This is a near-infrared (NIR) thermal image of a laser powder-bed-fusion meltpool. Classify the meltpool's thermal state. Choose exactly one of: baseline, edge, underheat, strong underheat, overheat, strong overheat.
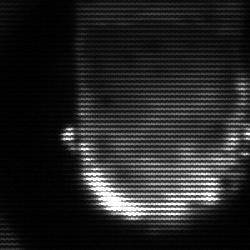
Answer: baseline